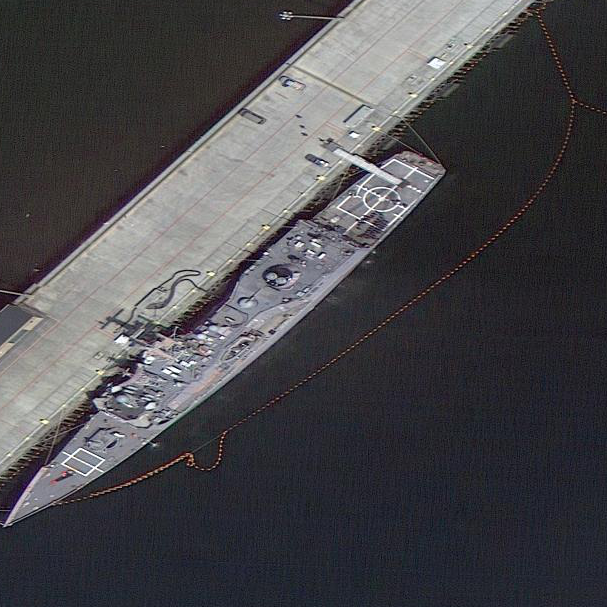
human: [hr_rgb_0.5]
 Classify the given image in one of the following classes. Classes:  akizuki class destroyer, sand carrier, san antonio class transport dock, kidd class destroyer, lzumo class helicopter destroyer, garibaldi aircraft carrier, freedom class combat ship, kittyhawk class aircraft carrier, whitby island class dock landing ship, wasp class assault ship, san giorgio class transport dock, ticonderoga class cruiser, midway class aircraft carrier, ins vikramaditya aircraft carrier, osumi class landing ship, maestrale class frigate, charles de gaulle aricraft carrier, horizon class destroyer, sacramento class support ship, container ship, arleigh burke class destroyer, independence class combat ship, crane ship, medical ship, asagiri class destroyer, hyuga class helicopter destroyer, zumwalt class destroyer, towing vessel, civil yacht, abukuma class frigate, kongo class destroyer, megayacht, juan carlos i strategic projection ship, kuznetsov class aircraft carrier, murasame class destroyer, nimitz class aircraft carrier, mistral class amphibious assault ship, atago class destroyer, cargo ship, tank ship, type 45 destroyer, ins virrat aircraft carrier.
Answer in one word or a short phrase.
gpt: Ticonderoga class cruiser